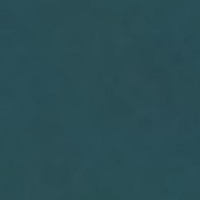
EUNIS habitat code: 14
Species observed at this site:
Milvus migrans